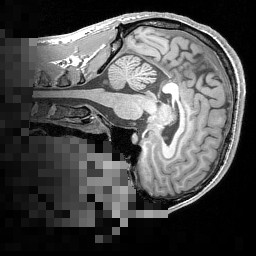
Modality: T1w
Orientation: sagittal
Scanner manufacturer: siemens
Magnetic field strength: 3 T
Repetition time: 1.5 s
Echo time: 0.00291 s